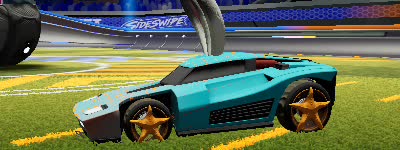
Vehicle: breakout